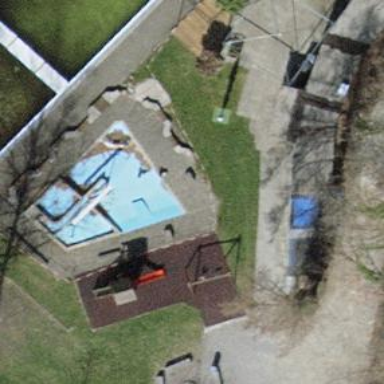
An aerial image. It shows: Swimming pool area with water-themed playground.